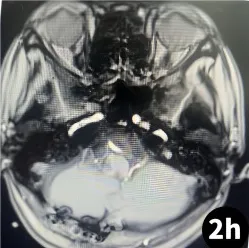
Surgical treatment of the right foramen magnum meningioma. (Case 1). Postoperative MR scan.
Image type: radiology (mri)